Field crop: maize
Growth stage: 2
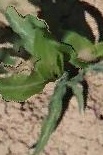
Species: maize